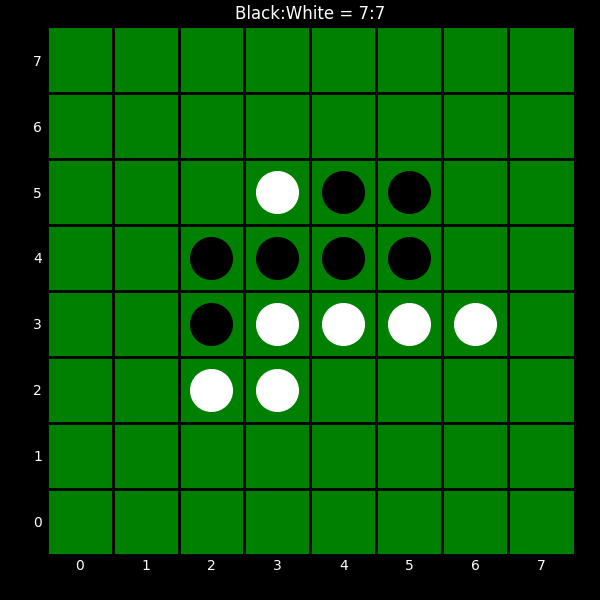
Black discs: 7
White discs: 7